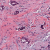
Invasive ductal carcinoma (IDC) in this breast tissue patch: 1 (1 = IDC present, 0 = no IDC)